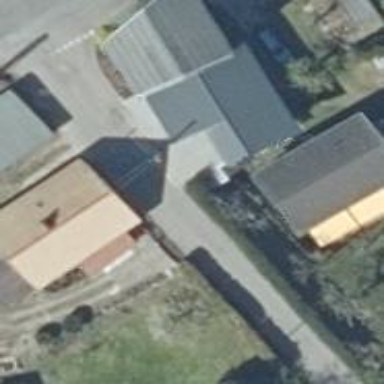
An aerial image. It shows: Simple and straightforward house.